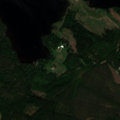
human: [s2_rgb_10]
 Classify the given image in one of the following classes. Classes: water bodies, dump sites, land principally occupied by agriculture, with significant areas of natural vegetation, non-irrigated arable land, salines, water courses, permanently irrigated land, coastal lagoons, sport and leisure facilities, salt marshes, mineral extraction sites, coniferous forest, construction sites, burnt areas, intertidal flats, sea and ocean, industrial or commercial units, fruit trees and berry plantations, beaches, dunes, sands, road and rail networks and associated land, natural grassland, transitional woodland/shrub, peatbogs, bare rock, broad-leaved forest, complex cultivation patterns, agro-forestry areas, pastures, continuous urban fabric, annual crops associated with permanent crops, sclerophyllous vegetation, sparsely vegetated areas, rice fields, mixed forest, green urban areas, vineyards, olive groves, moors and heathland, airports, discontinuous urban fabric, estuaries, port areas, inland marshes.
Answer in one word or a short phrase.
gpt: coniferous forest, mixed forest, water bodies